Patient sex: M
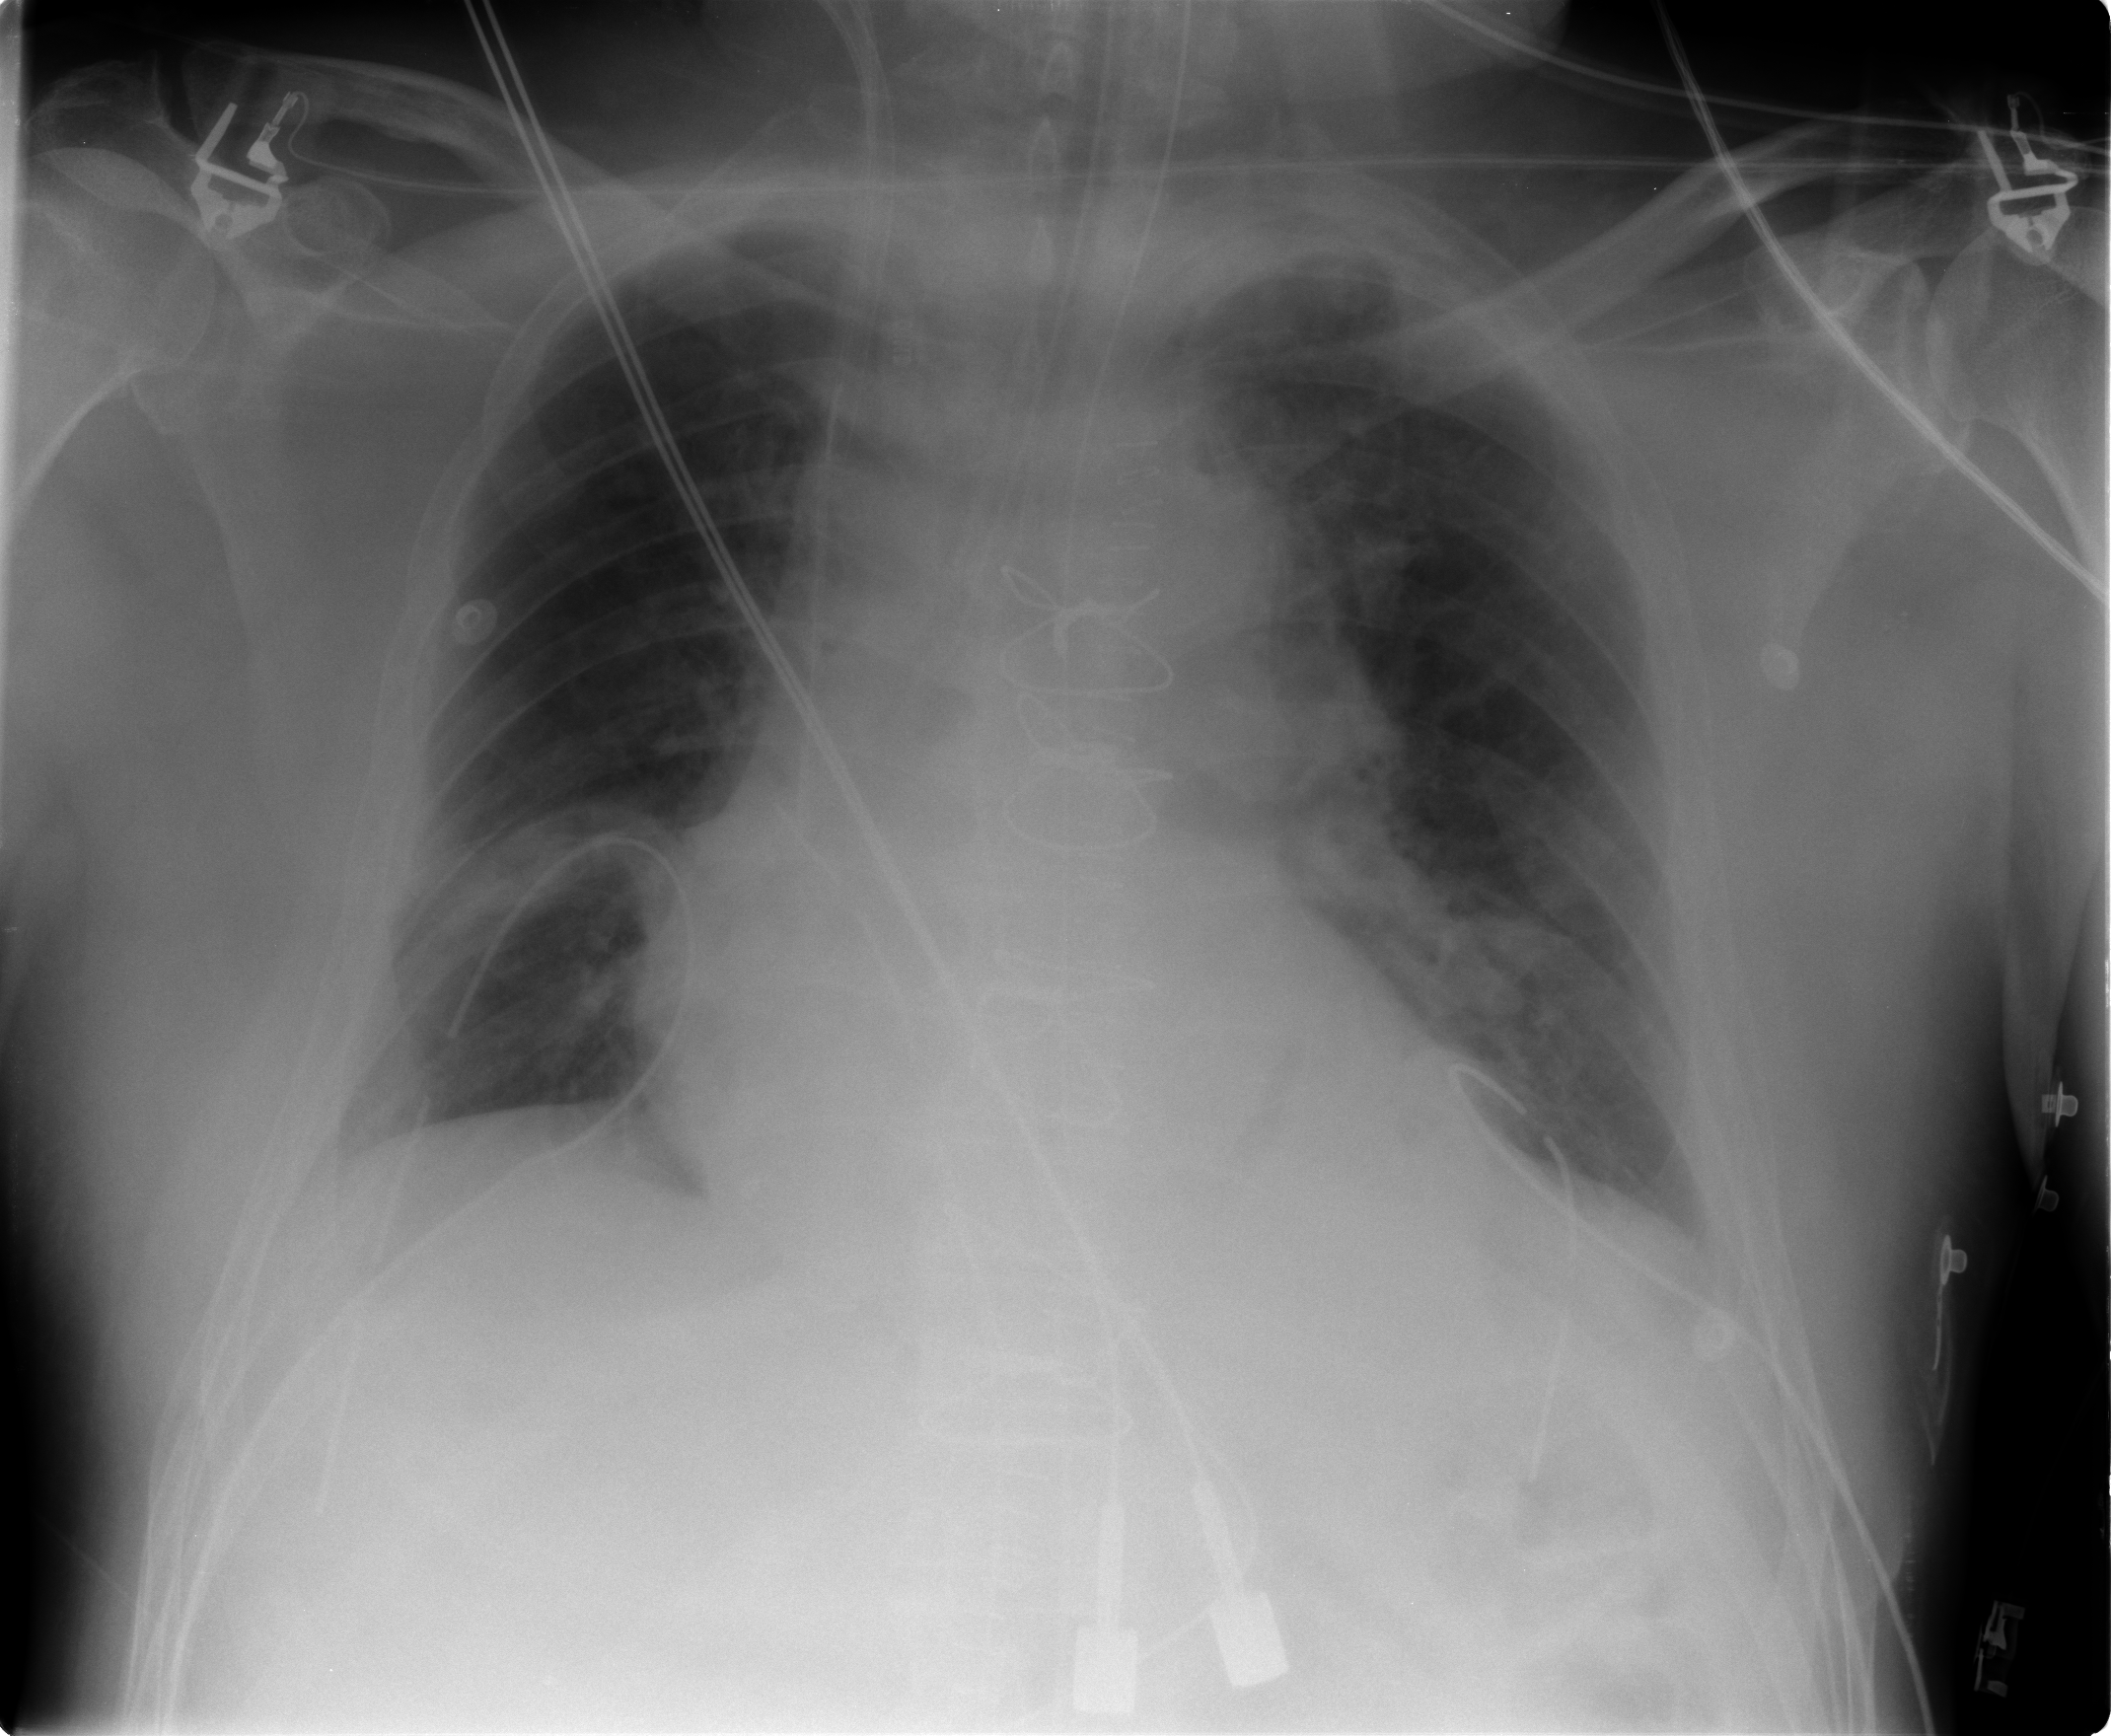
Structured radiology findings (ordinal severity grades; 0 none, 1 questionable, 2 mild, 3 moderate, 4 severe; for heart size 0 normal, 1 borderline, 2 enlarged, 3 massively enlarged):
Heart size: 2
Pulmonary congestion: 2
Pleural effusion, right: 1
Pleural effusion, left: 1
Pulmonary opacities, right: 0
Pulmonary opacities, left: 0
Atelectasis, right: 2
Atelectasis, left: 2